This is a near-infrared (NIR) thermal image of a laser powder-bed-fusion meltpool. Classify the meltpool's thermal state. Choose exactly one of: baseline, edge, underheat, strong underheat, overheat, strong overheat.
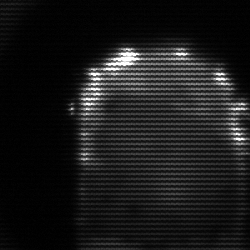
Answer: baseline